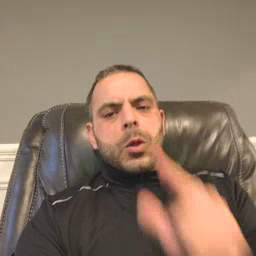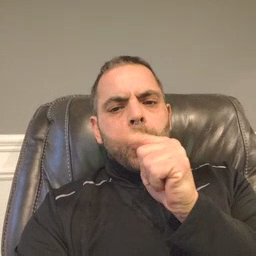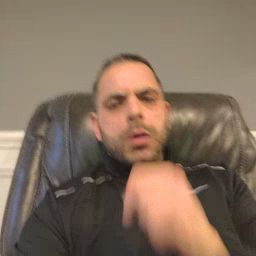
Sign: who